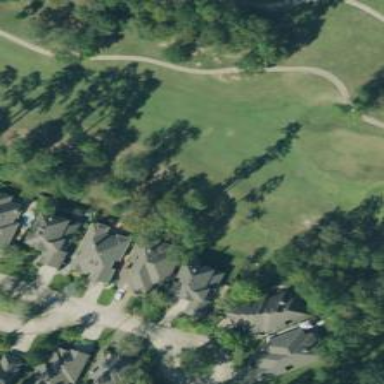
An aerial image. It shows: View of golf hole.